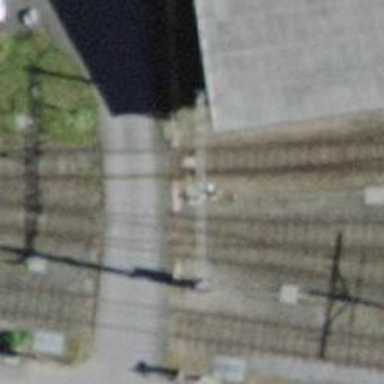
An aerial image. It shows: Railway level crossing.